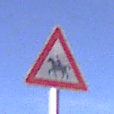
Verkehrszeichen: ReiterRechts
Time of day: Midday
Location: Outdoor (Nature)
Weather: Clear
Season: NotSpecified
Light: Natural